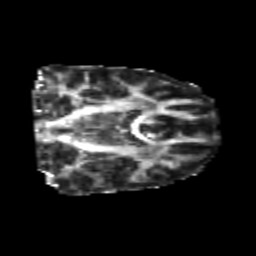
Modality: FA
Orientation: coronal
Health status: healthy
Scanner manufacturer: philips
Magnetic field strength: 3 T
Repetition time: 6.964 s
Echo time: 0.092 s